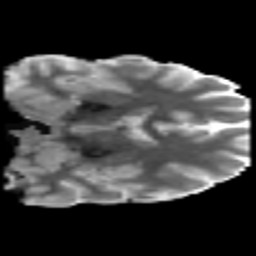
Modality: MD
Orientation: coronal
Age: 23
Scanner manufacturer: philips
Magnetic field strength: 3 T
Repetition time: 8.6 s
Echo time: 0.127 s